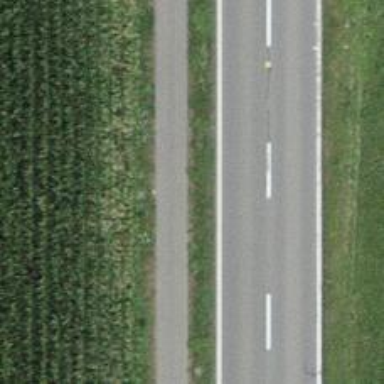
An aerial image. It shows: Asphalt cycleway.